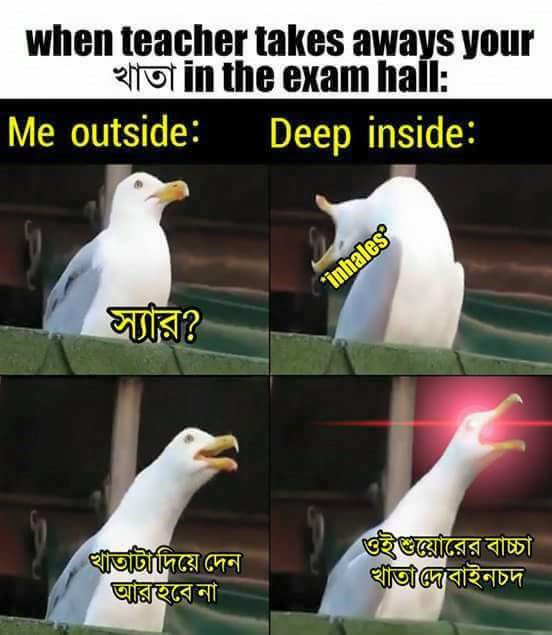
Caption: when teacher takes aways your খাতা in the exam hall:  Me outside: স্যার    খাতাটা দিয়ে দেন আর হবে না  Deep inside:    inhales*    ওই শুয়োরের বাচ্চা খাতা দে বাইনচদ
Label: hate